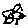
Label: bird